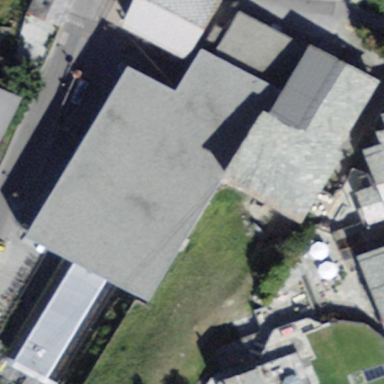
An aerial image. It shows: Transportation building.